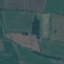
Label: Pasture